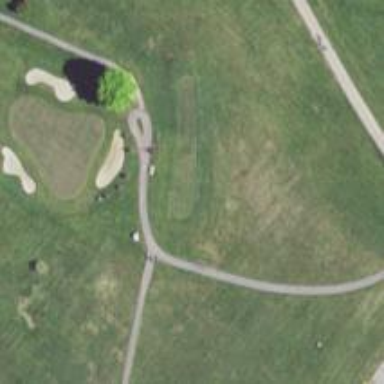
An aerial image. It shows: Golf tee.